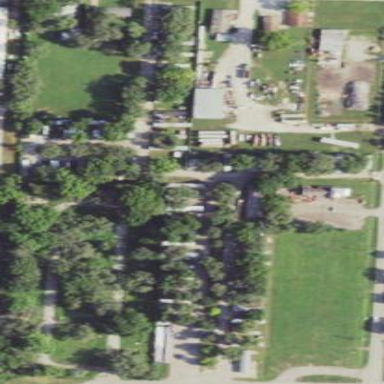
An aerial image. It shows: Residential area designated as trailer park.